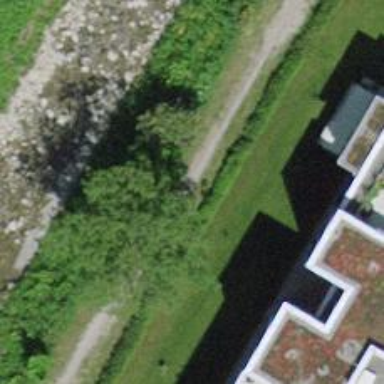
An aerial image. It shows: Unpaved footway.